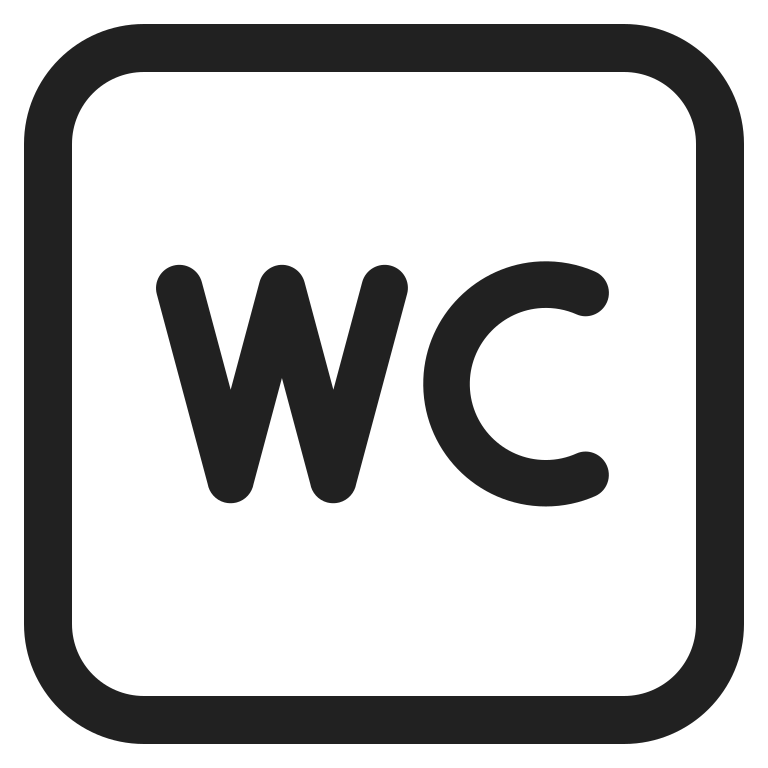
water closet high contrast